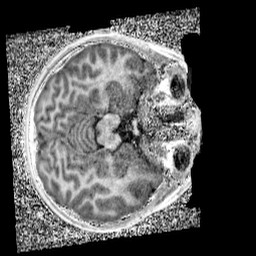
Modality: UNIT1_denoised
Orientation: axial
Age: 11
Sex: male
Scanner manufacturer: siemens
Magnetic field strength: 3 T
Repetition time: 4 s
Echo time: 0.00299 s